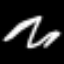
Label: squiggle